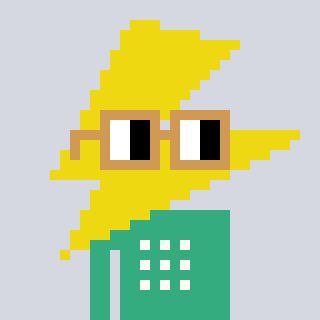
a pixel art character with square brown glasses, a lightning bolt-shaped head and a teal-colored body on a cool background